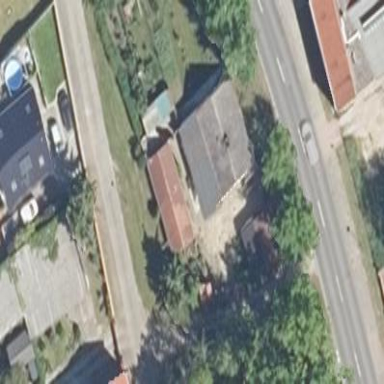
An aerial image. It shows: Gabled roof house.